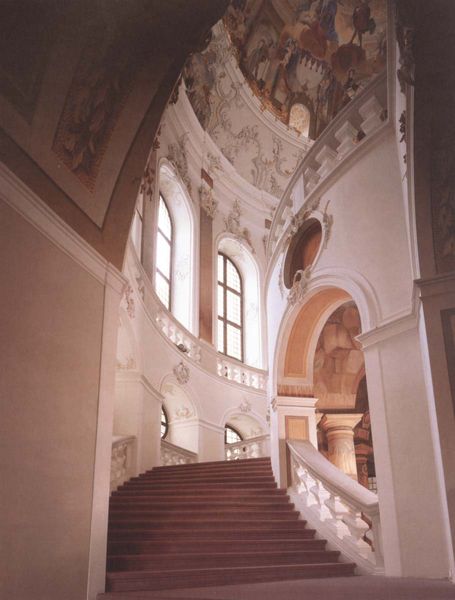
Titel: Treppenhaus von Schloss Damiansburg
Künstler: Balthasar Neumann
Standort: Bruchsal, Schloss Damiansburg (EU - D - BW)
Schlagwörter: gemälde, weiß, fenster, licht, säulen, malerei, architektur, barock, kirche, rokoko, bogen, rundbogen, treppe, detail, wandmalerei, stuck, aufgang, geländer, stufen, foto, fotografie, zugang, gewölbe, sims, obergarden, fresken, treppenhaus, garde, ballustrade, deckengemälde, fresko, deckenmalerei, rotunde, baluster, kiche, potal, altertum